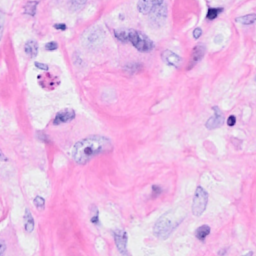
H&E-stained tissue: Breast